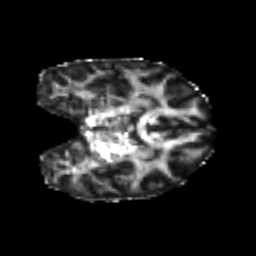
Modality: FA
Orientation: coronal
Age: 24
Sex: female
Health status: healthy
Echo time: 0.074 s